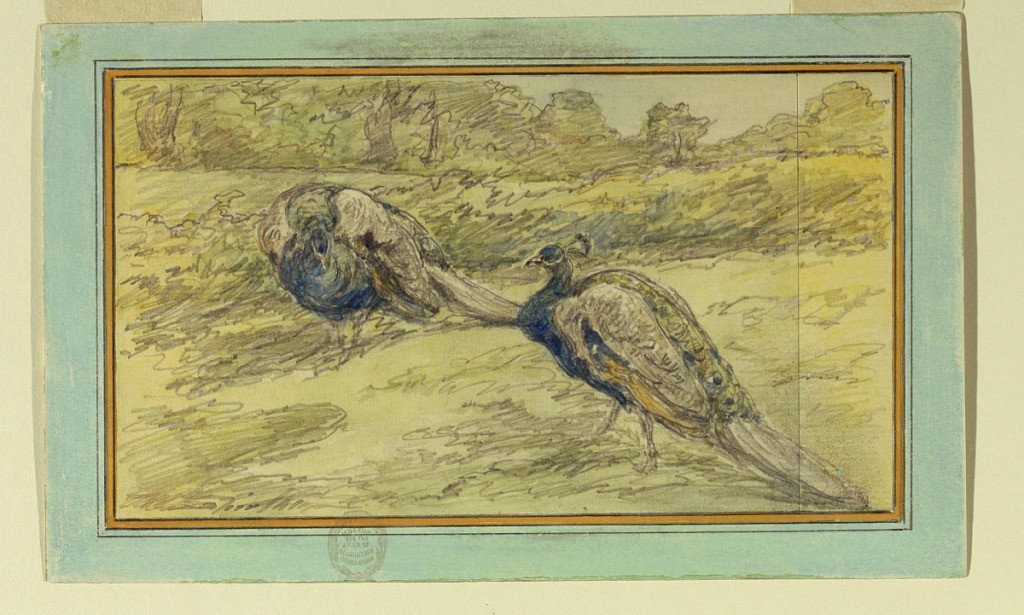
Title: Two Peacocks in a Landscape
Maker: Walter Shirlaw, American, b. Scotland, 1838–1909
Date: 1875–80
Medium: Black crayon and watercolor on paper
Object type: Drawing
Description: The birds are shown standing in an oblique view, facing each other.